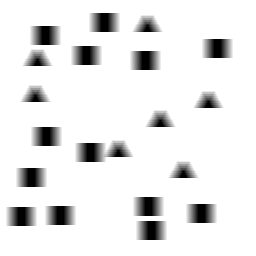
Squares: 13
Triangles: 7
Stars: 0
Total shapes: 20